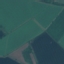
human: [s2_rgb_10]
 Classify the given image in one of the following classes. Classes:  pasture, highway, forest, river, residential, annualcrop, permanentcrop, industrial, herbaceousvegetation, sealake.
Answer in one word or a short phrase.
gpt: AnnualCrop